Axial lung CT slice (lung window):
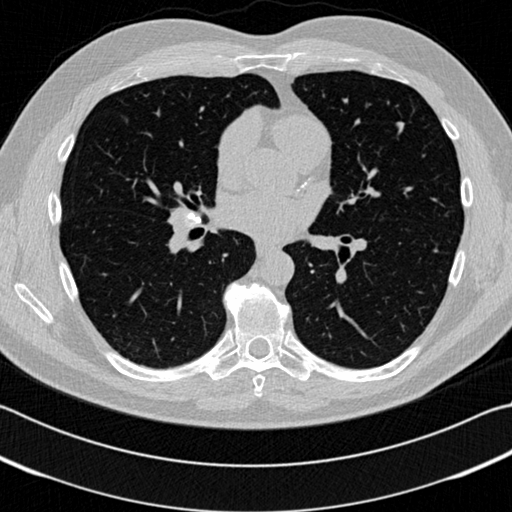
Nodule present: no